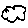
Label: cloud